Field crop: maize
Growth stage: 2
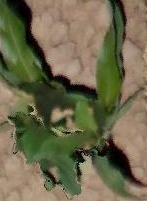
Species: maize